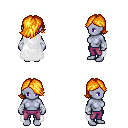
a pixel art fantasy rpg character, female body template, dark elf, purple skin, white cape, magenta pants, light blonde swoop hairstyle, white cloth bandages, four views (front, back, left, right), 2x2 character sprite sheet, small pixel art, hard edges, no anti-aliasing